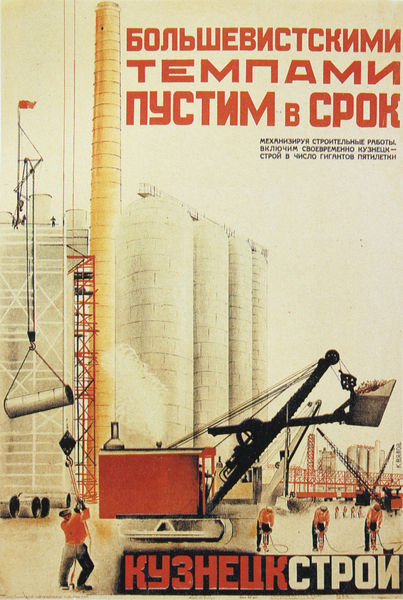
Titel: Kuznetskostroi
Künstler: Konstantin Wjalow
Standort: New York
Institution: Sammlung Merrill C. Berman
Schlagwörter: russland, fabrik, schlot, arbeiter, gerüst, kran, zeitung, plakat, russisch, bagger, bauarbeiter